Question: I have a browse button that I want to edit. Here is how I made it:
'''
<input type = "file" id = "myBrowseButton" class = "BrowseButtons" name = "Browse" />
'''
The button looks like you regular browse button but I want it to look like this:

I have been asking around and doing research, and from what I can tell the only (not incredibly long and time consuming) way to edit this would be to find some utility that will do it for me and mess around with that. Where would I be able to find said utility/ is there another (not extremely time consuming) way to edit this?
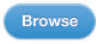
Answer: I've started doing all my form buttons (and many links for that matter) using Jquery's UI Button functionality. With a relatively small grouping of files, it automatically rounds, styles, and improves functionality while the included Theme Roller system allows you to change styling with a simple, configurable download...or even allows switching on the fly.
Getting this look is as simple as adding: 'class="fg-button ui-state-default ui-corner-all"' These styles work on other elements too, so you can round divs, images, etc.
Here's a primer: <URL>
Once you become familiar with ThemeRoller, it's even possible to use it to style other elements of your page/app. I have one application that I've done entirely this way, so to re-theme the app for a different client I simply generate a new ThemeRoller theme.